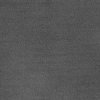
Atmospheric dust classification: dusty